Interaction volume radius: 10 \u00c5
Interaction volume height: 25 \u00c5
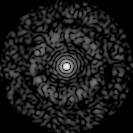
Disorder parameter: 0.8334